Question: Is there a method like clearRect(), but clearArc() ?
I want to fill all the screen except one circle, something like that:
( I'm doing that in paintComponent() )
P.S. Background is transparent
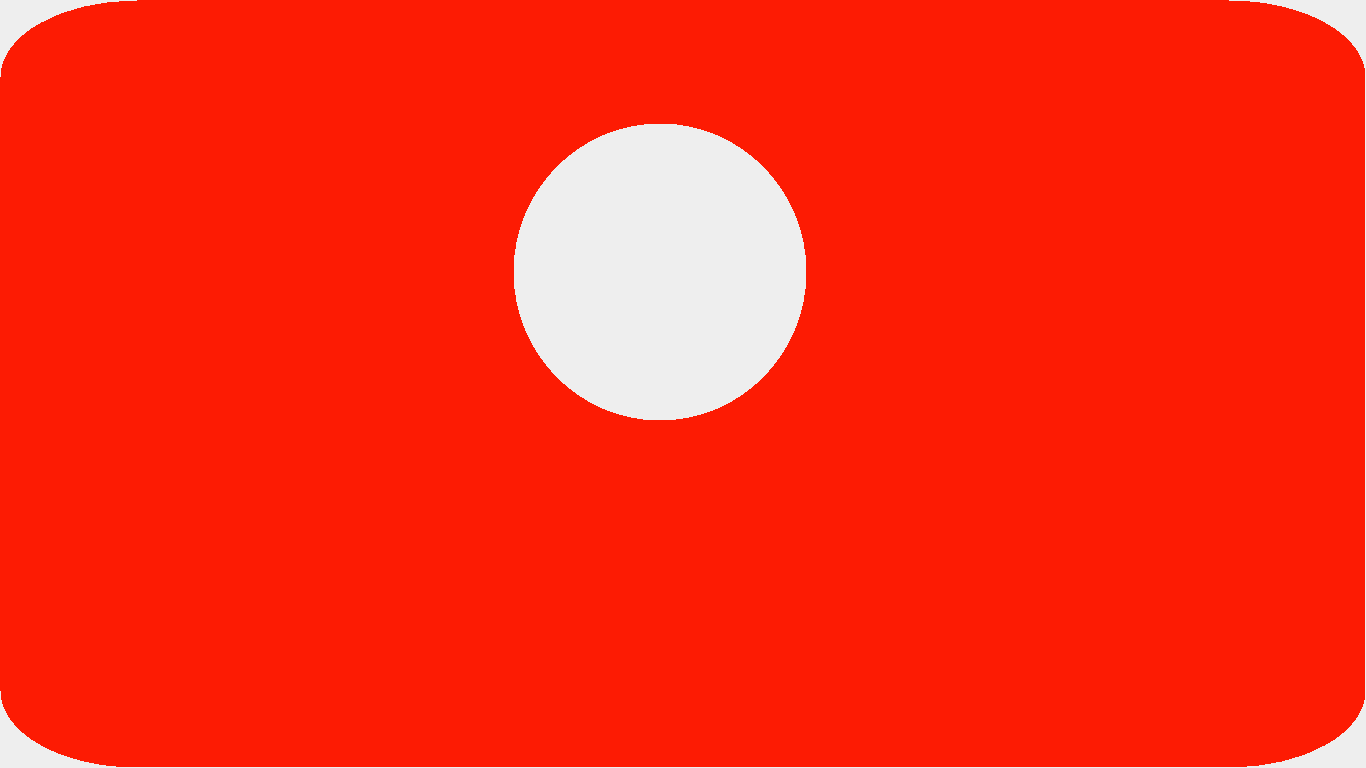
Answer: Try it out:
'''
import java.awt.Graphics2D;
import java.awt.geom.Area;
import java.awt.geom.Ellipse2D;
import java.awt.geom.RoundRectangle2D;
// and other stuffes you should have already imported
@Override
public void paintComponent(Graphics g) {
super.paintComponent(g);
Area area = new Area(
new RoundRectangle2D.Double(0, 0, 200, 200, 50, 50));
area.subtract(new Area(new Ellipse2D.Double(75, 50, 50, 50)));
g.setColor(Color.RED);
((Graphics2D) g).fill(area);
}
'''
Link to Java Tutorial: <URL>